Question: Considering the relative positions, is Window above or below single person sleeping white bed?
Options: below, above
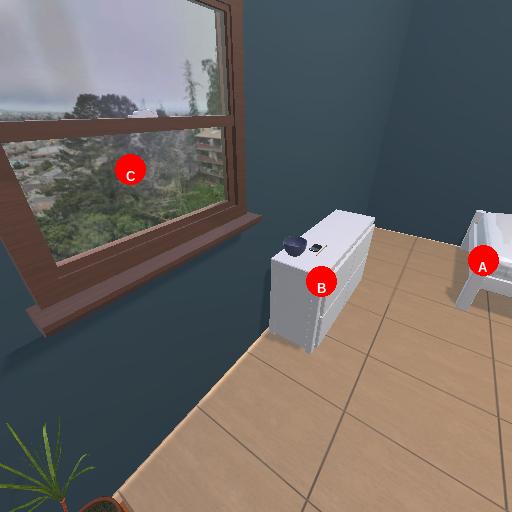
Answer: below